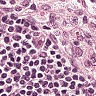
Metastatic tissue present: no